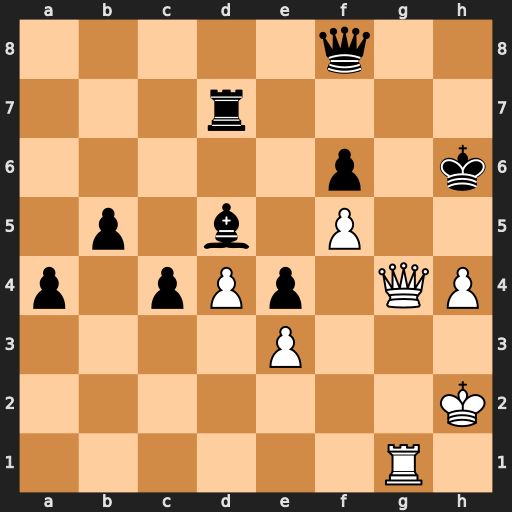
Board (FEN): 5q2/3r4/5p1k/1p1b1P2/p1pPp1QP/4P3/7K/6R1
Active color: w
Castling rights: -
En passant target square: -
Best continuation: Qg6#